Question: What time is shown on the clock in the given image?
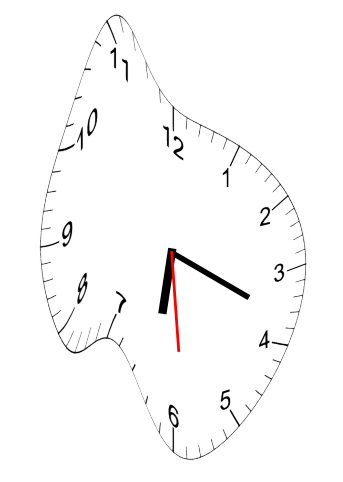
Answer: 06:18:29